Question: I made a comment section for my website and I have a button that allows you to edit your comment which reroutes you to another page. I have a margin set up so content doesn't get hidden behind my header or footer but now I can't seem to find a way to get the background color to stretch across to the very bottom of the page.
I messed around with the position in css and the background color did stretch to the bottom of the page, but then my header disappeared.
My CSS...
'''
#headerContainer {
margin: -60px 0px 0px 0px;
background-color:#333;
height: 60px;
width: 100%;
position: fixed;
}
.editCommentBody {
margin: 60px 0px 40px 0px;
height: 100%;
text-align: center;
background-color: #ddd;
}
'''
The editCommentBody class is everything from the header to the edit button.

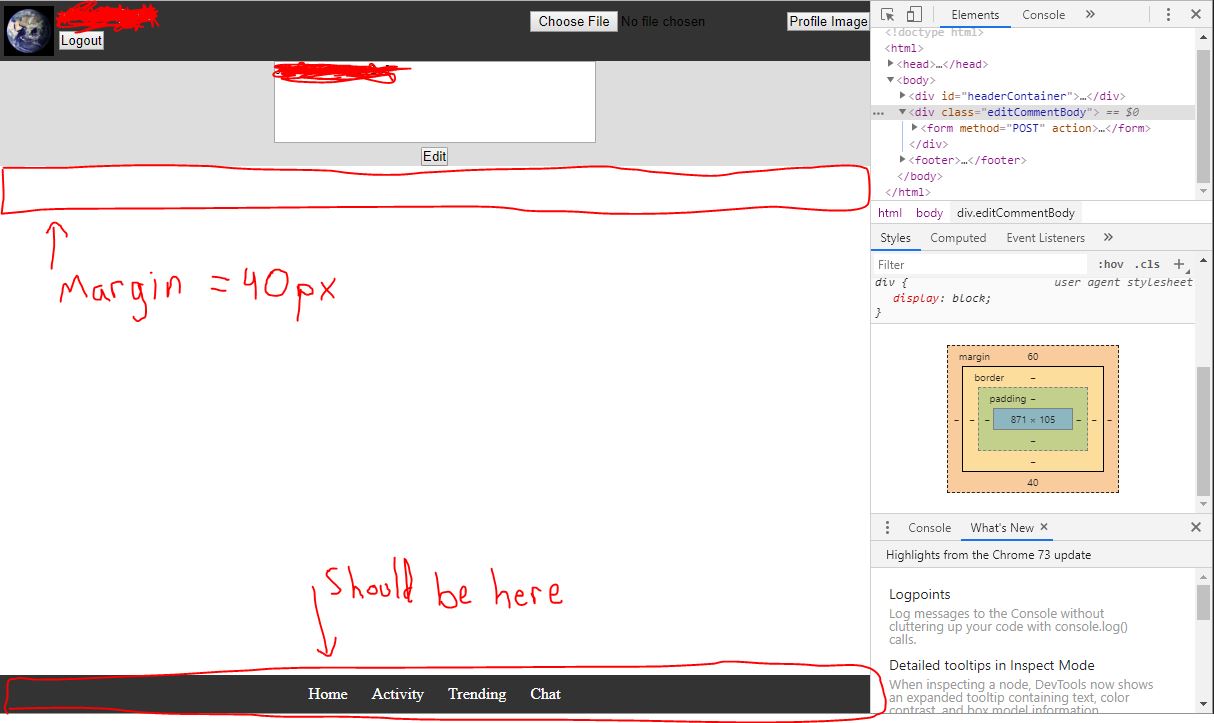
Answer: you have not set a value for the fixed position in your headerContainer style .
try giving left:value and top:value for it and also , when you use positions , margins wont work sometimes , if your margin even works , it has a top:-60px which cause your header to be out of screen , try this :
'''
#headerContainer {
margin:0px;
background-color:#333;
height: 60px;
width: 100%;
position: fixed;
left:0px;
top:0px;
}
'''